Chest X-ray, PA view. Patient: 58 years old, sex M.
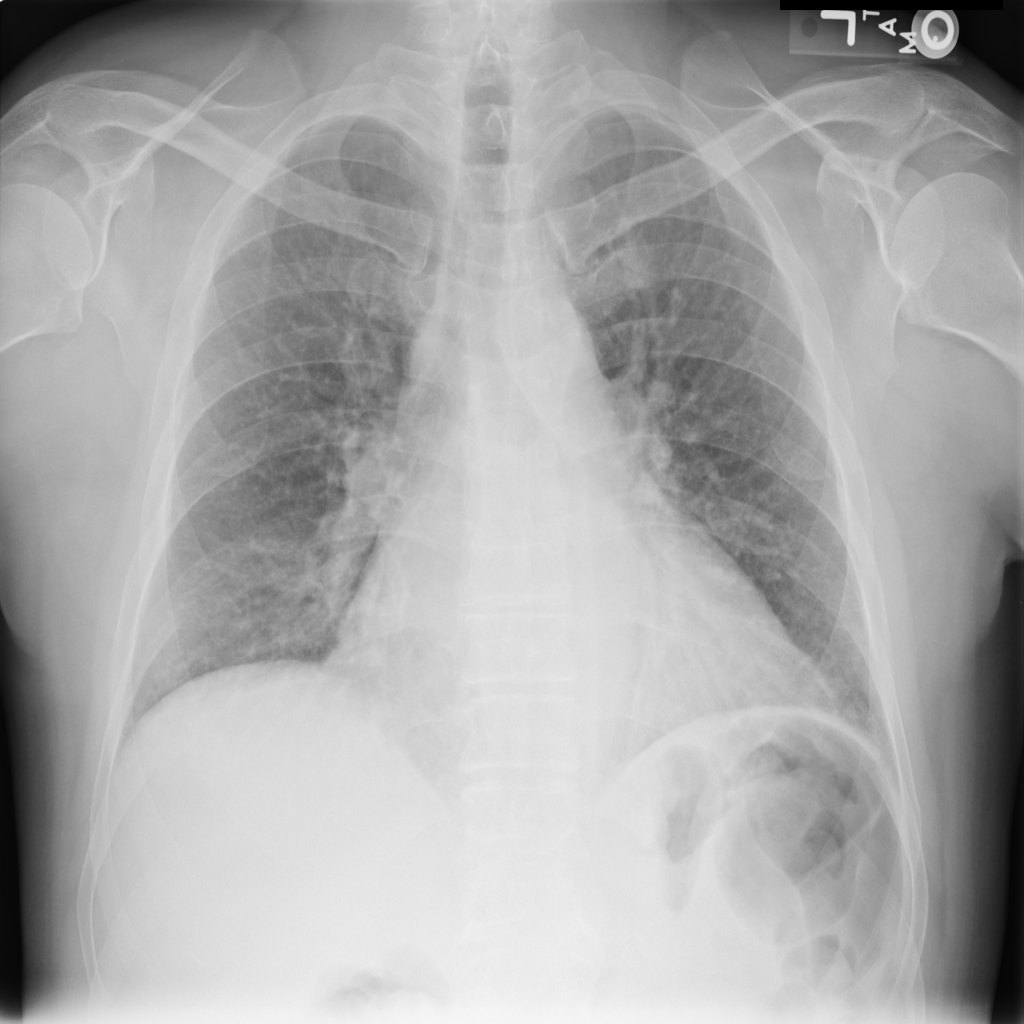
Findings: No Finding